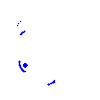
Particle: electron